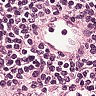
Metastatic tissue present: no